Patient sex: M
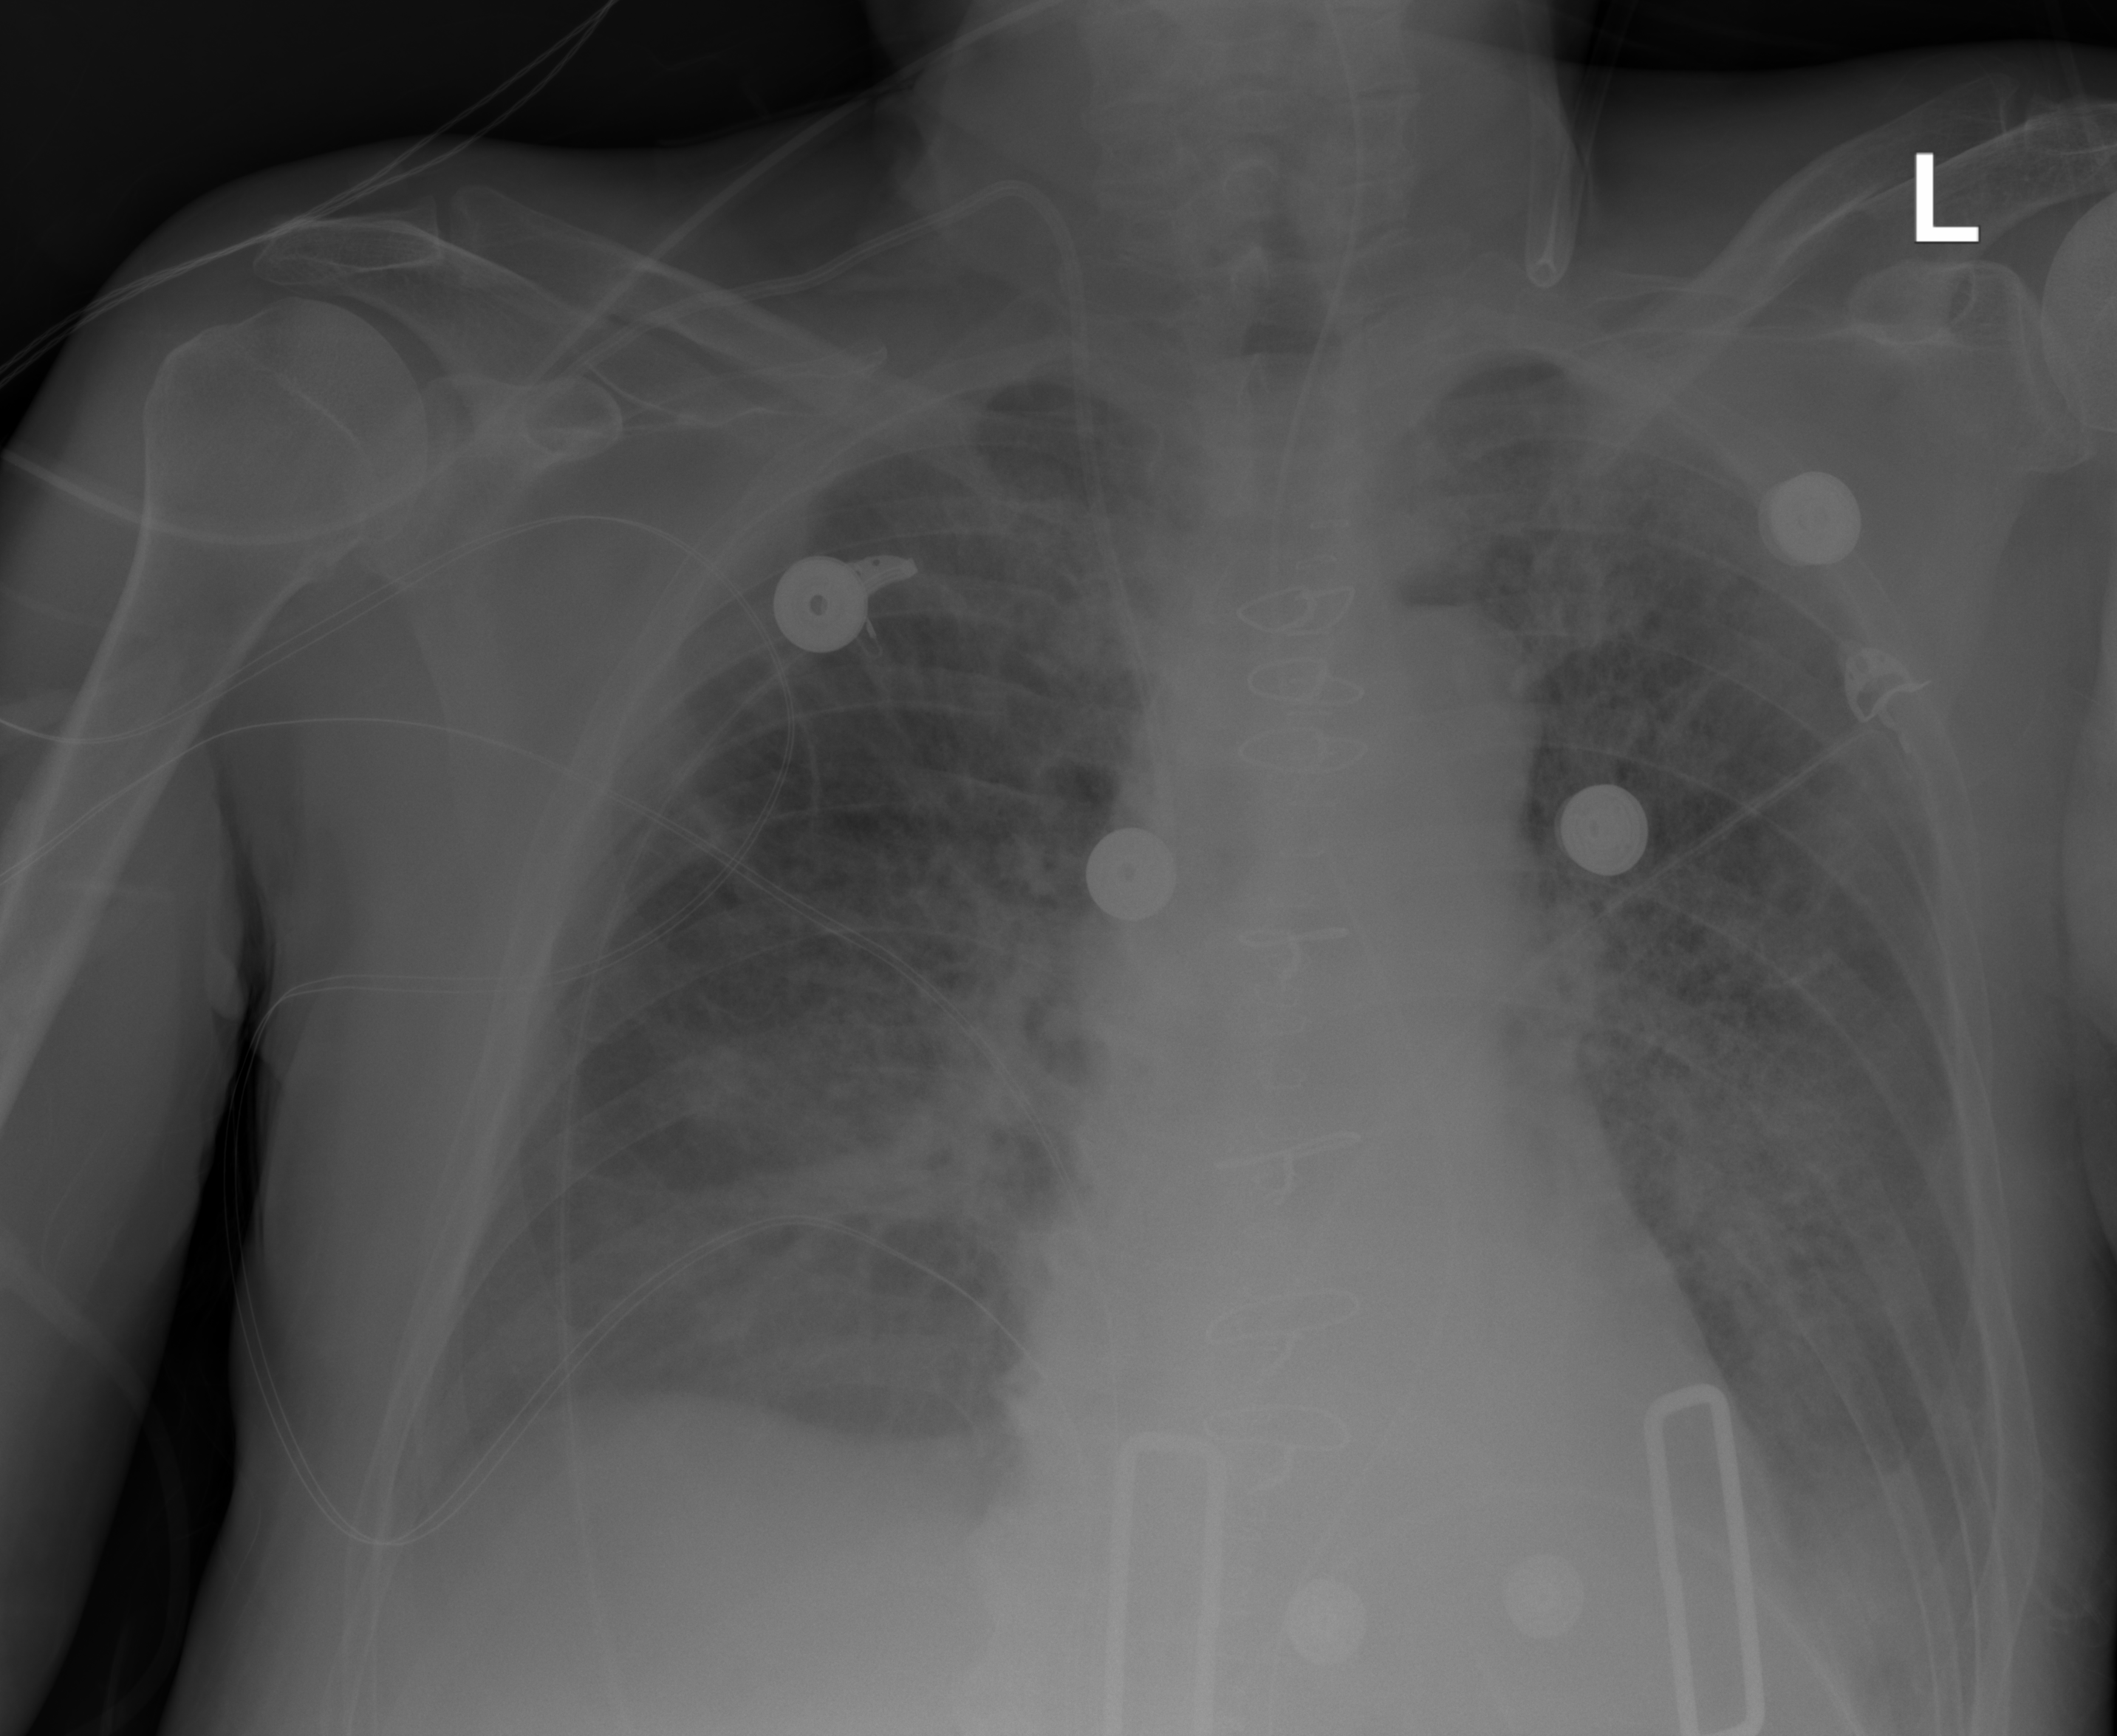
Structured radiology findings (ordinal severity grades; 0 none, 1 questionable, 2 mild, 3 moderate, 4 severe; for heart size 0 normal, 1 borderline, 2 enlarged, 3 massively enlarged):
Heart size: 0
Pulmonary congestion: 0
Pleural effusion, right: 0
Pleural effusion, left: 1
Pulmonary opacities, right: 2
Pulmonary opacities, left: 3
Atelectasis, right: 0
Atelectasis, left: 2